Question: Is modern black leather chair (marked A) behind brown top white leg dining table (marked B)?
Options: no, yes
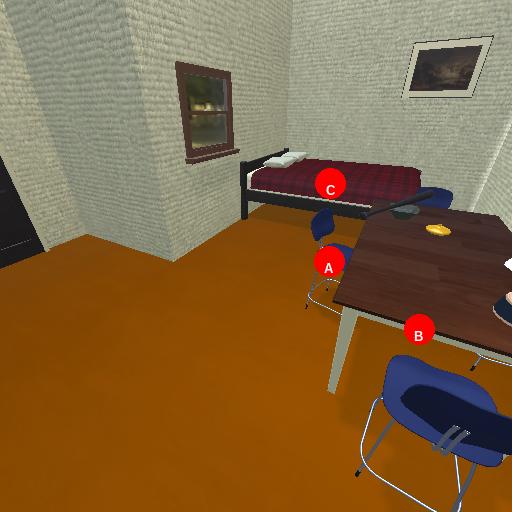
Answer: no